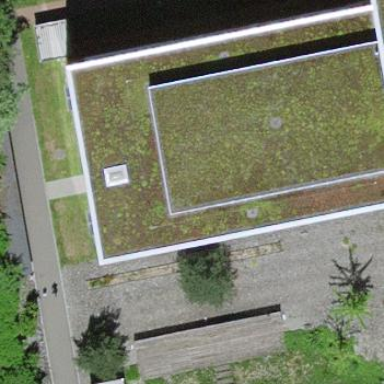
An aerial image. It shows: Building part with flat roof.